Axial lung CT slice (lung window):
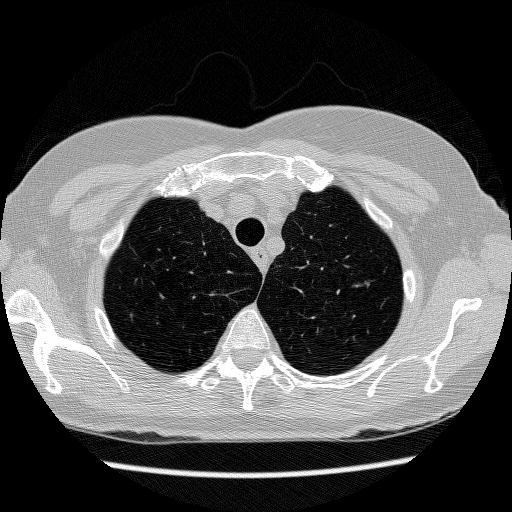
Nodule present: no